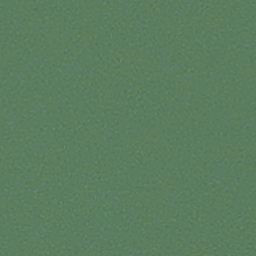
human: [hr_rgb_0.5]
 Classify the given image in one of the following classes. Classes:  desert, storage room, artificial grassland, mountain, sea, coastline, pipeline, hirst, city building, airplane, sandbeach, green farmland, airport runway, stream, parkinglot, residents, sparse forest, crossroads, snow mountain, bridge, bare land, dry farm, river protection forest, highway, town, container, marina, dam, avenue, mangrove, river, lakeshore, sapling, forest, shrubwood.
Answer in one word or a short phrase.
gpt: sea